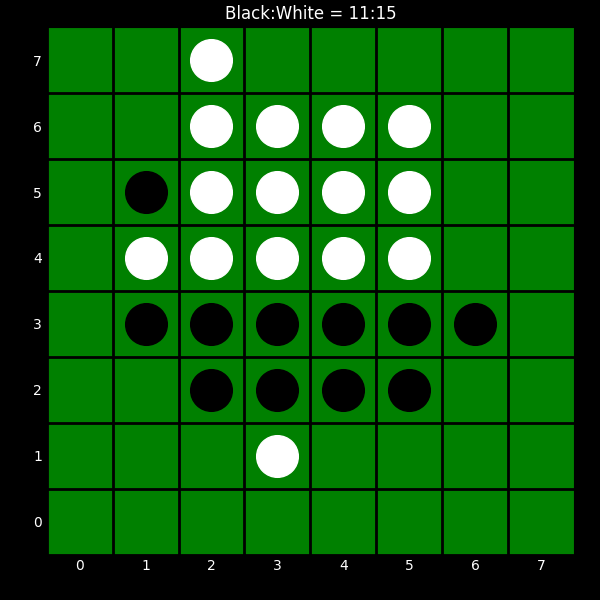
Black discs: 11
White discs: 15